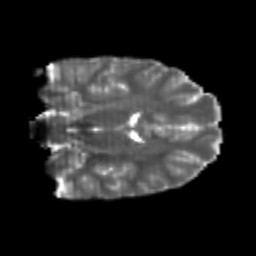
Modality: T2w
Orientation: coronal
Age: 23
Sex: male
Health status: healthy
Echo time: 0.074 s